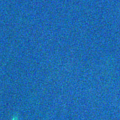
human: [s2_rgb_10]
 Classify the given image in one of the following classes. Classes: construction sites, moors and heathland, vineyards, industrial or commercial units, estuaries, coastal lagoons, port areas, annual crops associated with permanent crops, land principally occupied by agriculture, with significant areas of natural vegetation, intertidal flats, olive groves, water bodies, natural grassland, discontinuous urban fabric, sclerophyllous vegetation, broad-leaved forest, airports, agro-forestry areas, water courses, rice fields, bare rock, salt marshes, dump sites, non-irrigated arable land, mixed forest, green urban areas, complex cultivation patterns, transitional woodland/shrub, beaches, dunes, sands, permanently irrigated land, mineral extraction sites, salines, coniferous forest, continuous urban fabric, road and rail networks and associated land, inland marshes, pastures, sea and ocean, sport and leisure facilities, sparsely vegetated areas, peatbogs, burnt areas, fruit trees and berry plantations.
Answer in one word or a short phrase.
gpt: sea and ocean